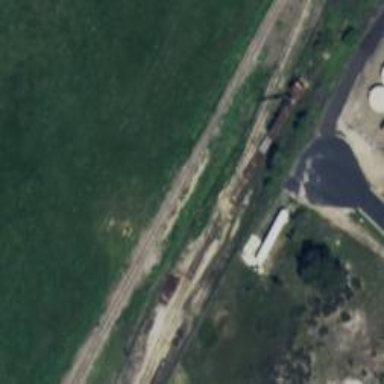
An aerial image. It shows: Railway yard used for servicing trains.